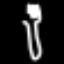
Label: fork